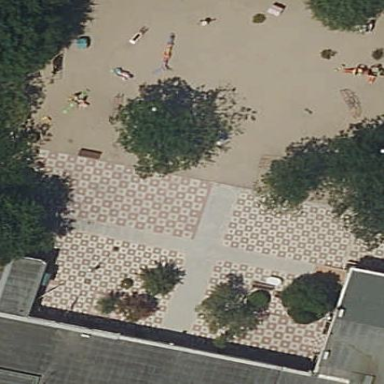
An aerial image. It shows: Kindergarten.